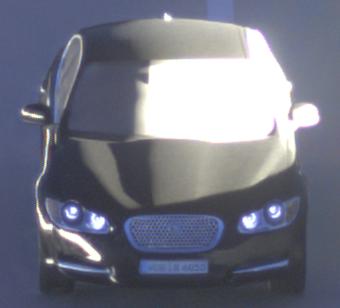
Make: Jaguar
Model: XF 3.0 V6
Detailed model: XF (X250) Limousine
Model produced from: 2010/02
Model produced until: 2010/10
Doors: 4
Color: black
Road condition: dry road
Daytime: sunrise or sunset
Contrast: low contrast